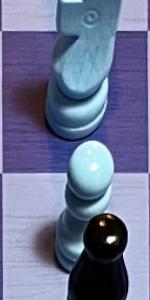
Label: Pawn_White